Question: Can someone point me to a class to list the current network profiles installed on a Windows machine (XP,Vista,7,8,8.1) in C#?
I basically want a list of the following along with their connection status:

I have had a look at the 'NetworkInterface.GetAllNetworkInterfaces()' function but that obviously just returns the physical adapters, what I am looking for is the network profiles.
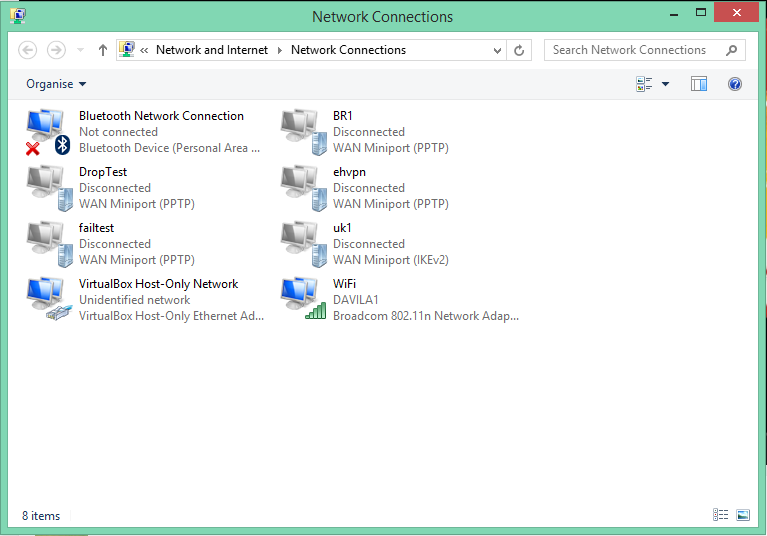
Answer: You can do this by using the <URL> wraps this API so that it can be used easily by managed applications. Add the NuGet package
> Windows API Code Pack - Core
Call the following function to list the network profiles:
'''
public void ListNetworkProfiles()
{
NetworkCollection nCollection = NetworkListManager.GetNetworks(NetworkConnectivityLevels.All);
foreach (Network net in nCollection)
{
Console.WriteLine("Name: " + net.Name + " Status: " + (net.IsConnected ? "Connected" : "Not Connected"));
}
}
'''